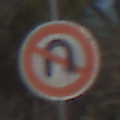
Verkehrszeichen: VerbotWenden
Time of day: MorningAfternoon
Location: Outdoor (Nature)
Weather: Clear
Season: Summer
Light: Natural